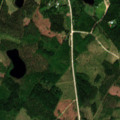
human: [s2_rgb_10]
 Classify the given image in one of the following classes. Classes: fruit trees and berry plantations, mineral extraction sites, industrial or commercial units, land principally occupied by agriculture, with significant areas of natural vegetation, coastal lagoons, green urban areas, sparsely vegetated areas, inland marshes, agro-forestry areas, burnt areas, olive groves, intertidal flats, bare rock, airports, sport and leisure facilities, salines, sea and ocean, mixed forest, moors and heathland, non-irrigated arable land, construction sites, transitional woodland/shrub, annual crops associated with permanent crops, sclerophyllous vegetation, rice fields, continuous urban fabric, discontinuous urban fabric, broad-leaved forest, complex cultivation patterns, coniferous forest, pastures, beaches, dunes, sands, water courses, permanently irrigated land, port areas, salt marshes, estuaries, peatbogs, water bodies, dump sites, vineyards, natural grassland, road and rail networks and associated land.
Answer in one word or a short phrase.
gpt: coniferous forest, mixed forest, transitional woodland/shrub